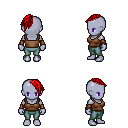
a pixel art fantasy rpg character, female body template, dark elf, purple skin, brown pirate shirt, teal pants, red long mohawk hairstyle, leather bracers, four views (front, back, left, right), 2x2 character sprite sheet, small pixel art, hard edges, no anti-aliasing